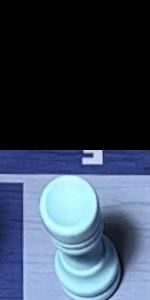
Label: Rook_White